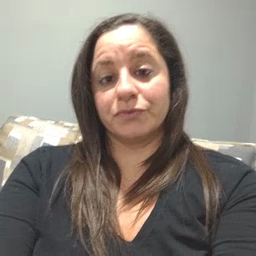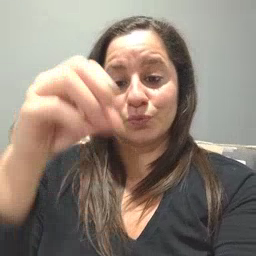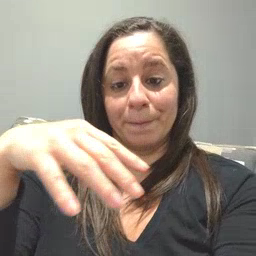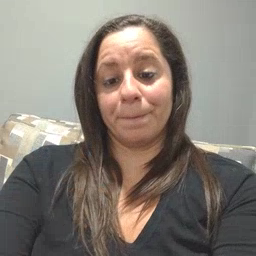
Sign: drop